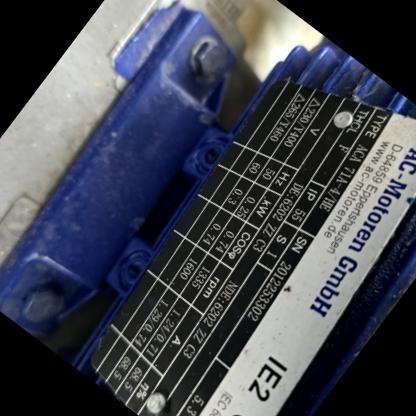
Klasa: tabliczka-znamionowa